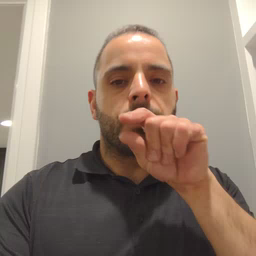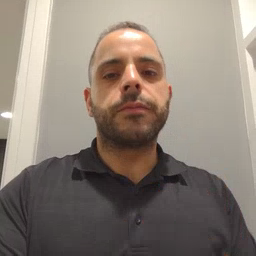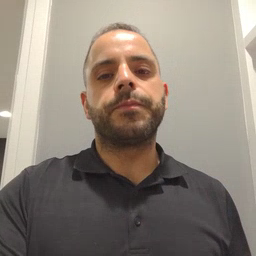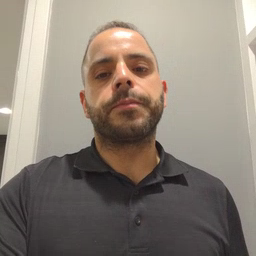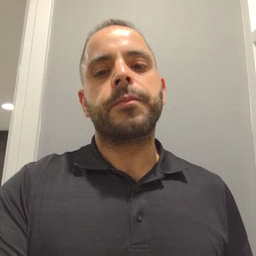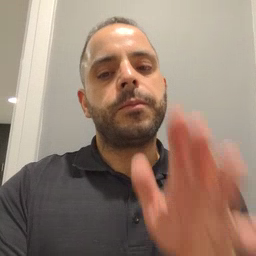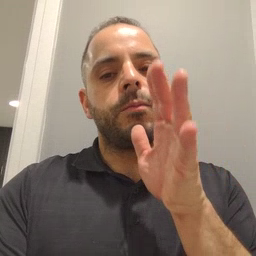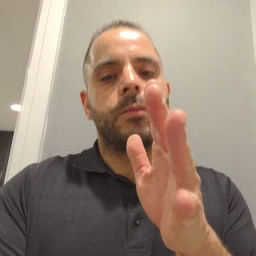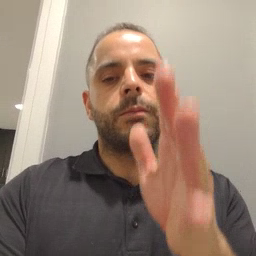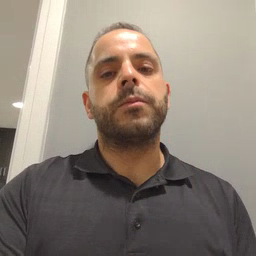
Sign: grandma